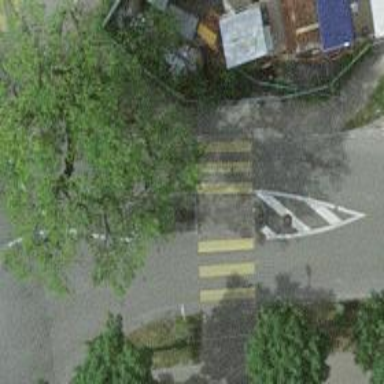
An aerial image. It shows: Kerb barrier.